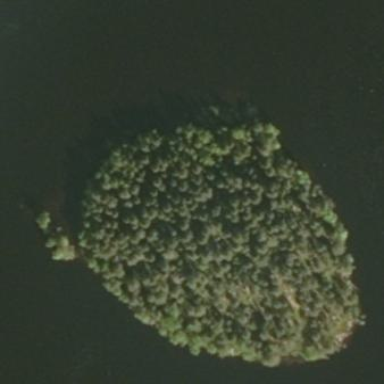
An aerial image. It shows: Image showing island.